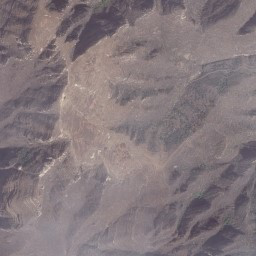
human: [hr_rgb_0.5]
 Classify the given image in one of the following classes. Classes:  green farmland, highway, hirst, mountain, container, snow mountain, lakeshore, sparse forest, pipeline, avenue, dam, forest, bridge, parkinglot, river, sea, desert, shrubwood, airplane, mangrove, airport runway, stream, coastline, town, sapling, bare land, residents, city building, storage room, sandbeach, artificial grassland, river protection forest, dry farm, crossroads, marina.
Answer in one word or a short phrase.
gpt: mountain